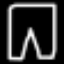
Label: pants